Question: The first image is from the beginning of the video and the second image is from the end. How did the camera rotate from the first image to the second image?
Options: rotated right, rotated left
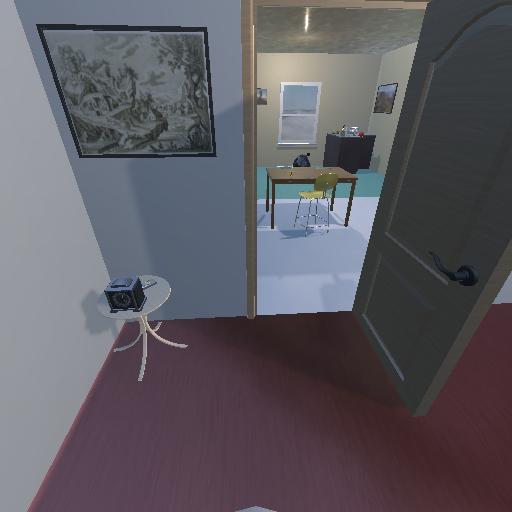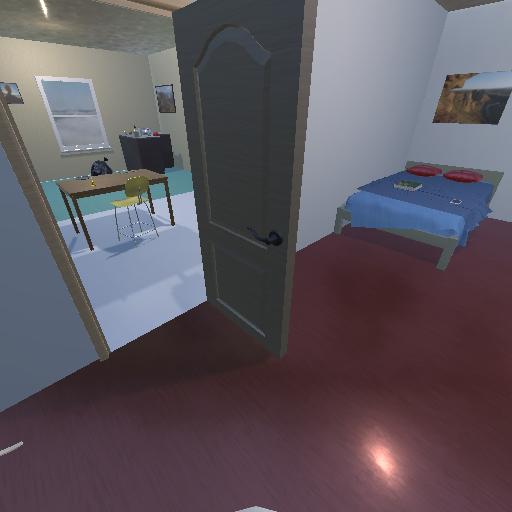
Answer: rotated right